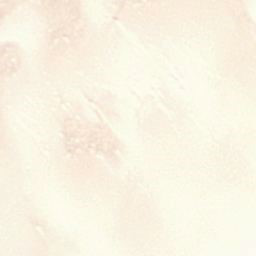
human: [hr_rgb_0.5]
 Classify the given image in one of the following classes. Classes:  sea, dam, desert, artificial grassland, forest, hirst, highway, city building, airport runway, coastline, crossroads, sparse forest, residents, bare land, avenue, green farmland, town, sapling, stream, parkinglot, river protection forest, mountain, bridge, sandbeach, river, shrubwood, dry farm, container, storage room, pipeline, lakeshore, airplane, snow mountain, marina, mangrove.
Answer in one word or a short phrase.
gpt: sandbeach